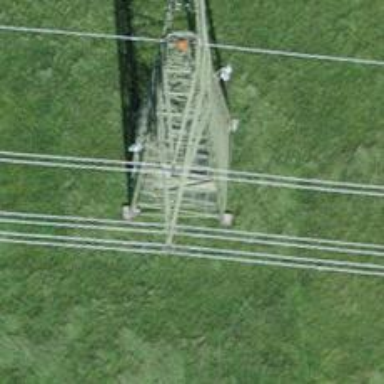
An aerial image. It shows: Power tower.